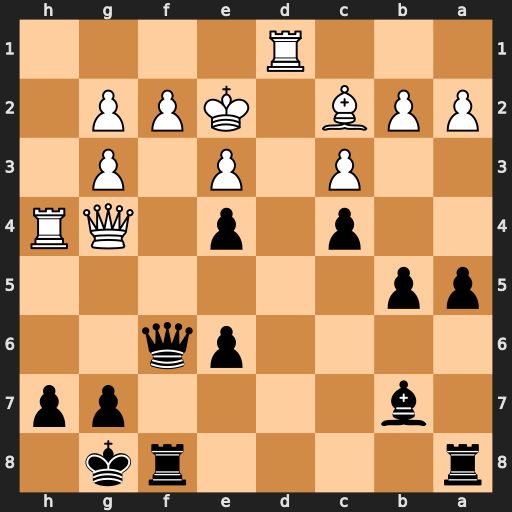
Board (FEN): r4rk1/1b4pp/4pq2/pp6/2p1p1QR/2P1P1P1/PPB1KPP1/3R4
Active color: b
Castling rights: -
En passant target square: -
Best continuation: Qxf2#